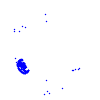
Particle: electron